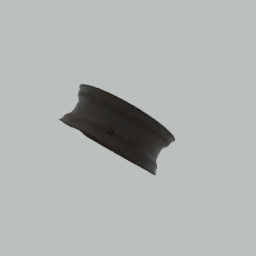
Label: mechanical